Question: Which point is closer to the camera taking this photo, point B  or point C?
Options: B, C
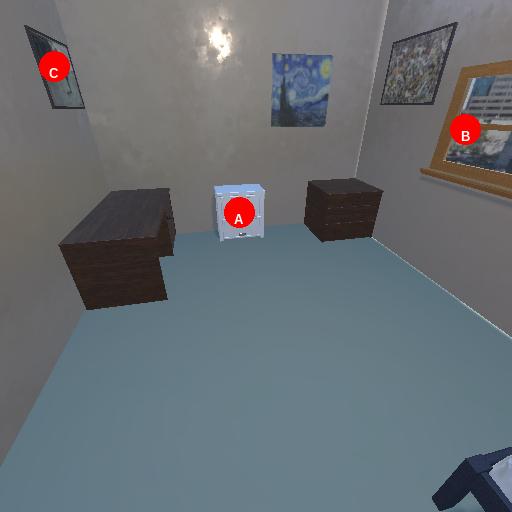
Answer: B